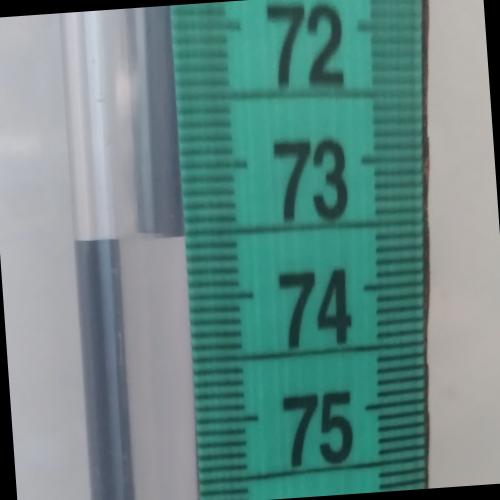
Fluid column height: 73.5 cm